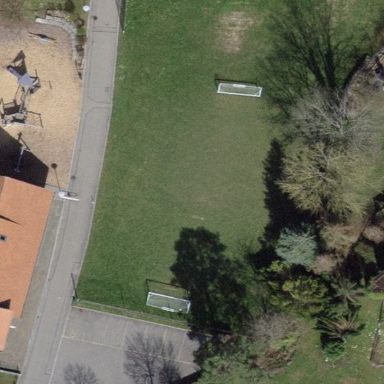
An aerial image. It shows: Soccer pitch for outdoor sports and leisure activities.